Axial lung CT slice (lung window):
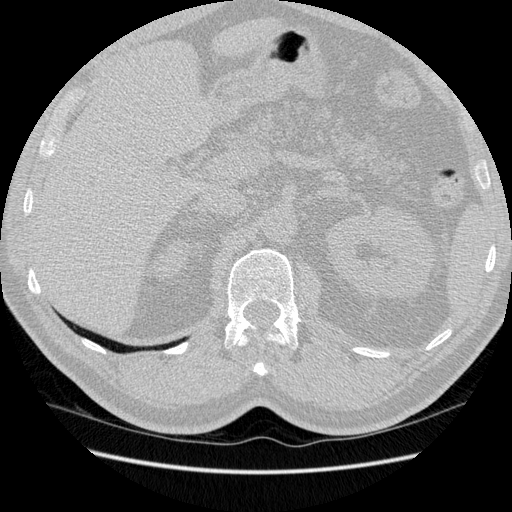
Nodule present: no